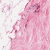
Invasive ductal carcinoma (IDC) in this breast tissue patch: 0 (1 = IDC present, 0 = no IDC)